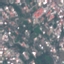
Land use / land cover: Residential